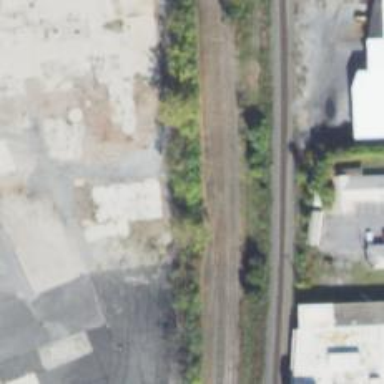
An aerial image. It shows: Disused railway spur.